Question:
First off, sorry about the large screen. I am trying to get the text to wrap but am currently unable to do so. I have tried android:layout_width="fill_parent", android:scrollHorizontal="false", android:width="0dip" all of which suggested in another question. Does anyone have any idea how I can achieve text wrapping? Here's a sample of the xml:
'''
<ScrollView xmlns:android="http://schemas.android.com/apk/res/android"
android:layout_width="wrap_content"
android:layout_height="fill_parent">
<TableLayout
android:layout_width="fill_parent"
android:layout_height="fill_parent"
android:stretchColumns="2">
<TableRow>
<TextView
android:layout_column="1"
android:gravity="center"
android:background="@drawable/lgrayborder"
android:paddingRight="5dip"
android:paddingLeft="5dip"
android:id="@+id/chatUser1"/>
<TextView
android:layout_column="1"
android:gravity="left"
android:background="@drawable/lgrayborder"
android:paddingLeft="5dip"
android:id="@+id/chatComm1"/>
</TableRow>
<TableRow>
<TextView
android:layout_column="1"
android:gravity="center"
android:background="@drawable/lgrayborder"
android:paddingRight="5dip"
android:paddingLeft="5dip"
android:id="@+id/chatUser2"/>
<TextView
android:layout_column="1"
android:gravity="left"
android:background="@drawable/lgrayborder"
android:paddingLeft="5dip"
android:id="@+id/chatComm2"/>
</TableRow>
</TableLayout>
</ScrollView>
'''
Update: I have tried setting attributes in the ScrollView, TableLayout, and TableRow in hopes that it would force the TextViews to wrap but to no avail. Still looking for a solution to this.
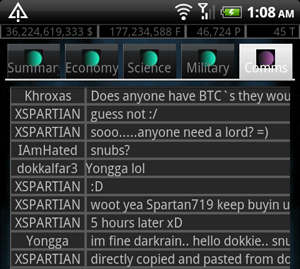
Answer: Have you already tried to use
'''
android:maxEms="int"
'''
in combination with ellipsize? This should solve your problems.